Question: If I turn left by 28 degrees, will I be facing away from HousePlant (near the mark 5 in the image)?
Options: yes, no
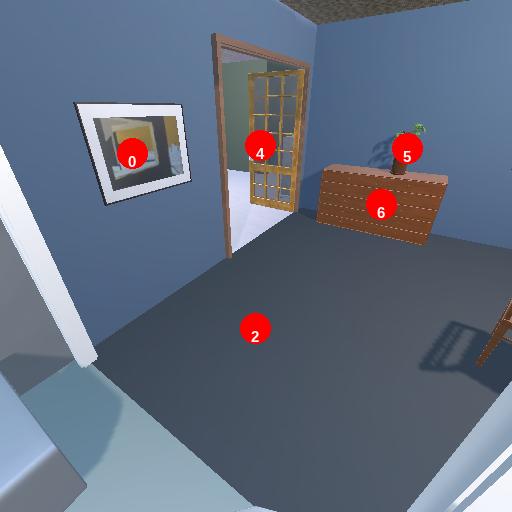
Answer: yes